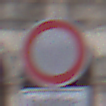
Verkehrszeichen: VerbotFahrzeugeAllerArt
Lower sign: SonstigeFahrzeugePersonengruppenFrei1
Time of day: SunriseSunset
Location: Outdoor (Urban)
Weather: PartlyCloudy
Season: NotSpecified
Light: Natural